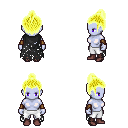
a pixel art fantasy rpg character, female body template, dark elf, purple skin, black tattered cape, white pants, gold short topknot hairstyle, cloth bracers, maroon shoes, four views (front, back, left, right), 2x2 character sprite sheet, small pixel art, hard edges, no anti-aliasing